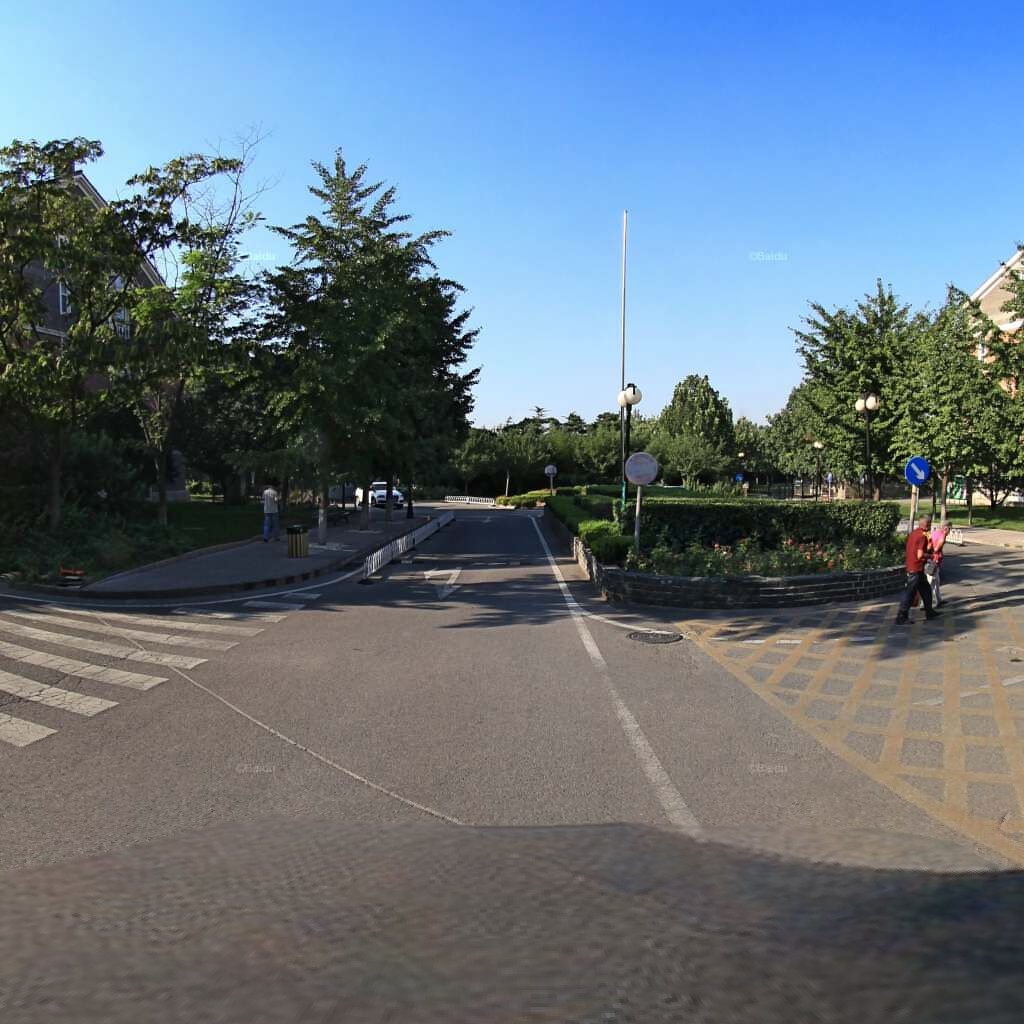
Region: Haidian
Road damage annotations: alligator crack, manhole cover